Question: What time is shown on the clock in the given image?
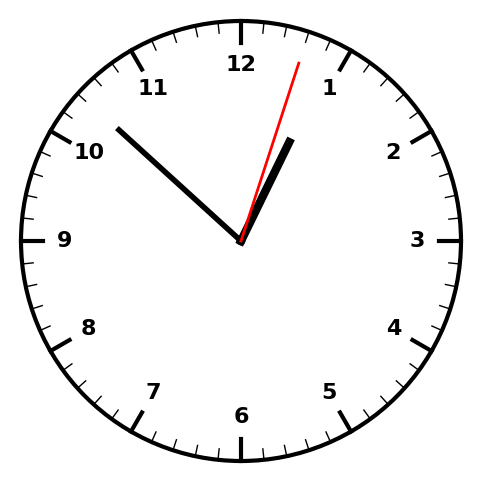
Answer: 12:52:03